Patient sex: F
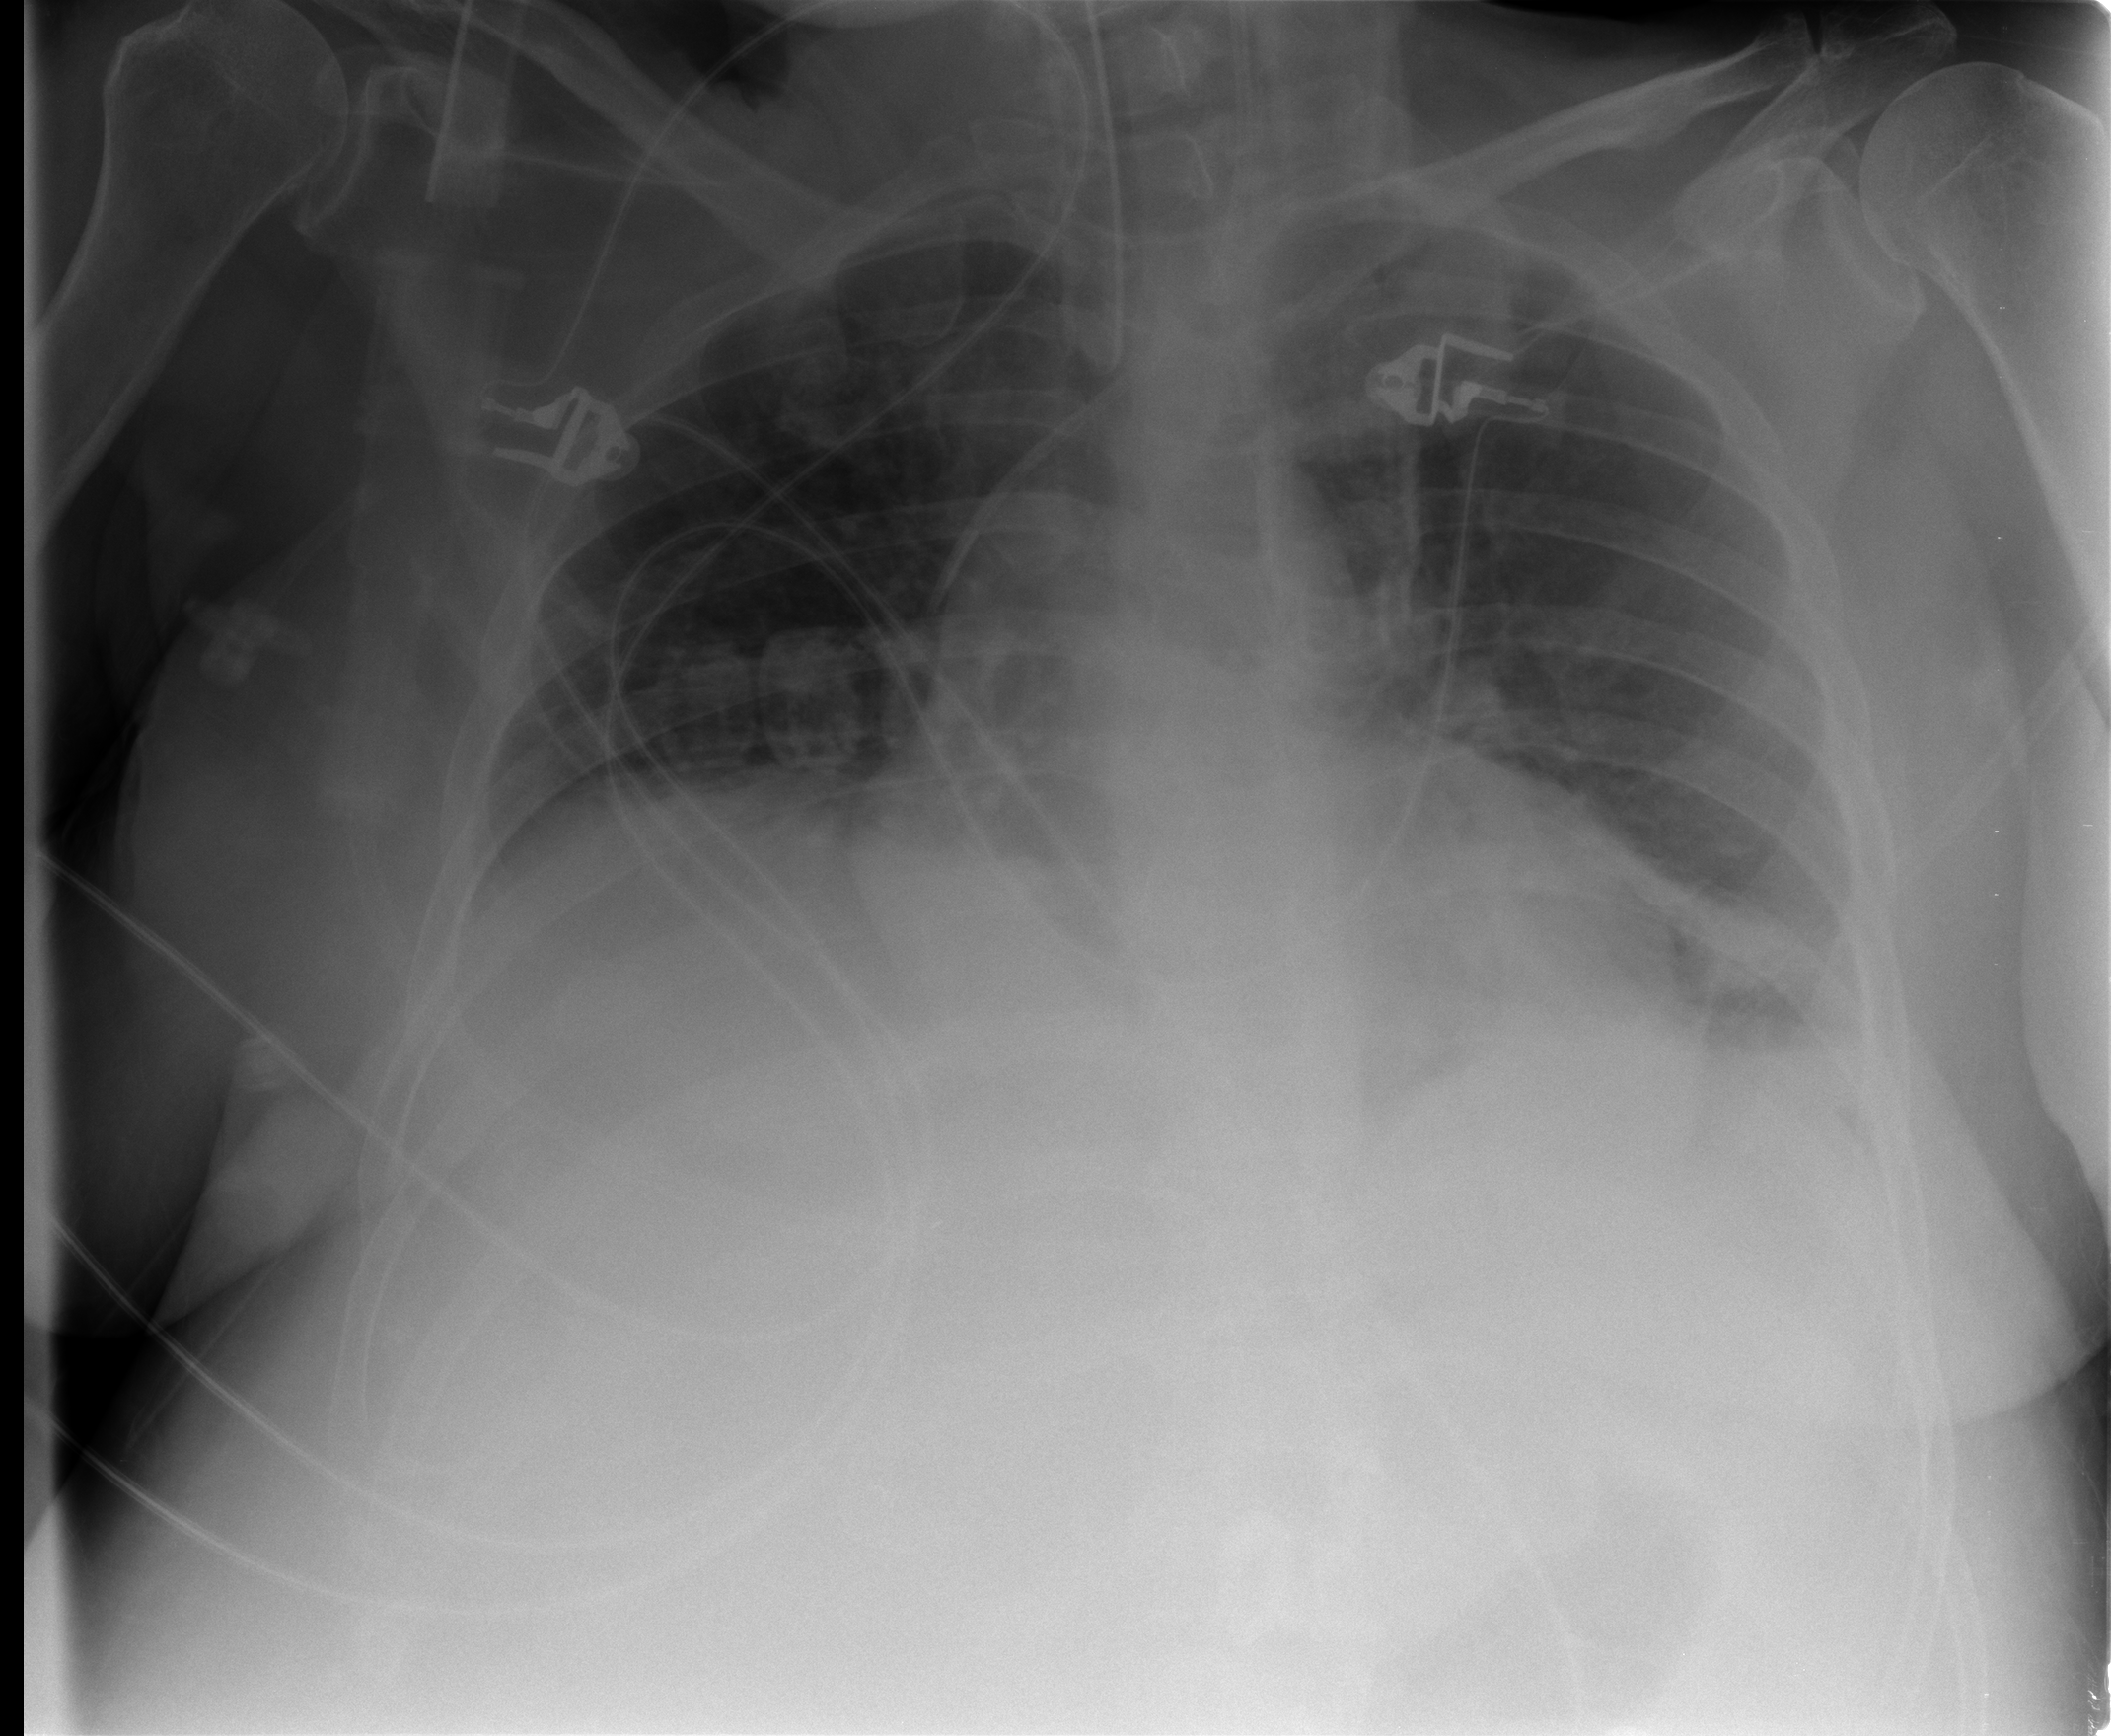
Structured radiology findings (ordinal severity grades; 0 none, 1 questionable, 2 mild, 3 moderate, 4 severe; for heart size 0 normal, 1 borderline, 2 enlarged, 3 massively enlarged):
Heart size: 2
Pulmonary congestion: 0
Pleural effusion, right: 2
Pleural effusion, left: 2
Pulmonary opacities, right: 0
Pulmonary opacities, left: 0
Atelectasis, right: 1
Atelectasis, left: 2